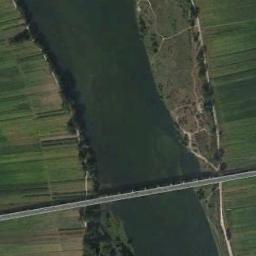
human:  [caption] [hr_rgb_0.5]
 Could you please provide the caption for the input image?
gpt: There is a bridge over the river between the farmlands .

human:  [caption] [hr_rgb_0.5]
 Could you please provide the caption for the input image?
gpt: A bridge built on a dark green river and the farmland on both sides of the river .

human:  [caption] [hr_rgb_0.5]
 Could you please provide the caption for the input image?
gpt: Many ships docked on both sides of the river .

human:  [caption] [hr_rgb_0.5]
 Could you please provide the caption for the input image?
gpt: A bridge connects the land on both sides of the green river, And there is a large farmland on the land .

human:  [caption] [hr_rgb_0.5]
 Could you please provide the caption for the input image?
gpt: Many green plants are around the bridge .